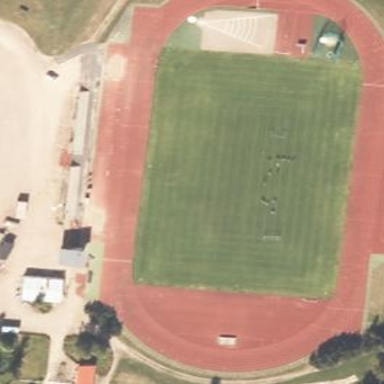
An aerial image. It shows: Athletics track located in leisure land area.